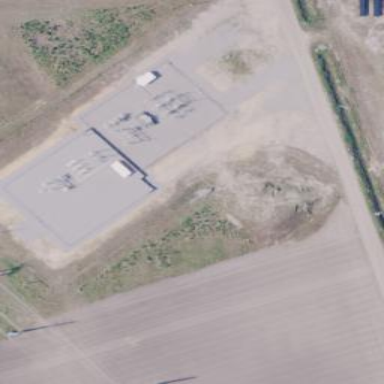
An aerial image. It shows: Substation for switching with surrounding fence.